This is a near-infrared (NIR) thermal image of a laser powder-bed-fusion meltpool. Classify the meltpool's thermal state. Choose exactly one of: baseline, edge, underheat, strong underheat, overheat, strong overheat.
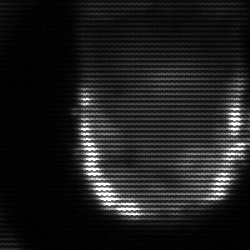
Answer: baseline